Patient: sex F, age 62
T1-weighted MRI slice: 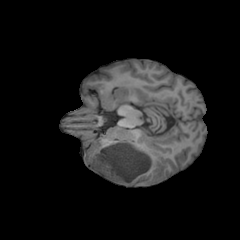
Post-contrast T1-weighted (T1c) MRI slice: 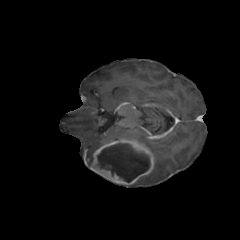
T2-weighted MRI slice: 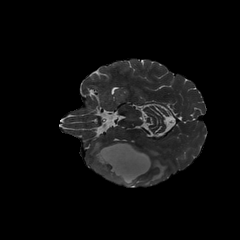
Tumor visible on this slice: yes
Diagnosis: Glioblastoma, IDH-wildtype
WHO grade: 4